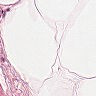
Metastatic tissue present: no